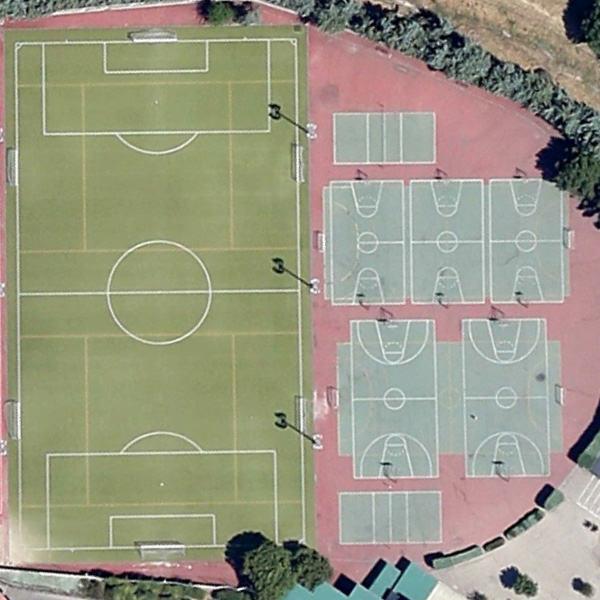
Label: Playground